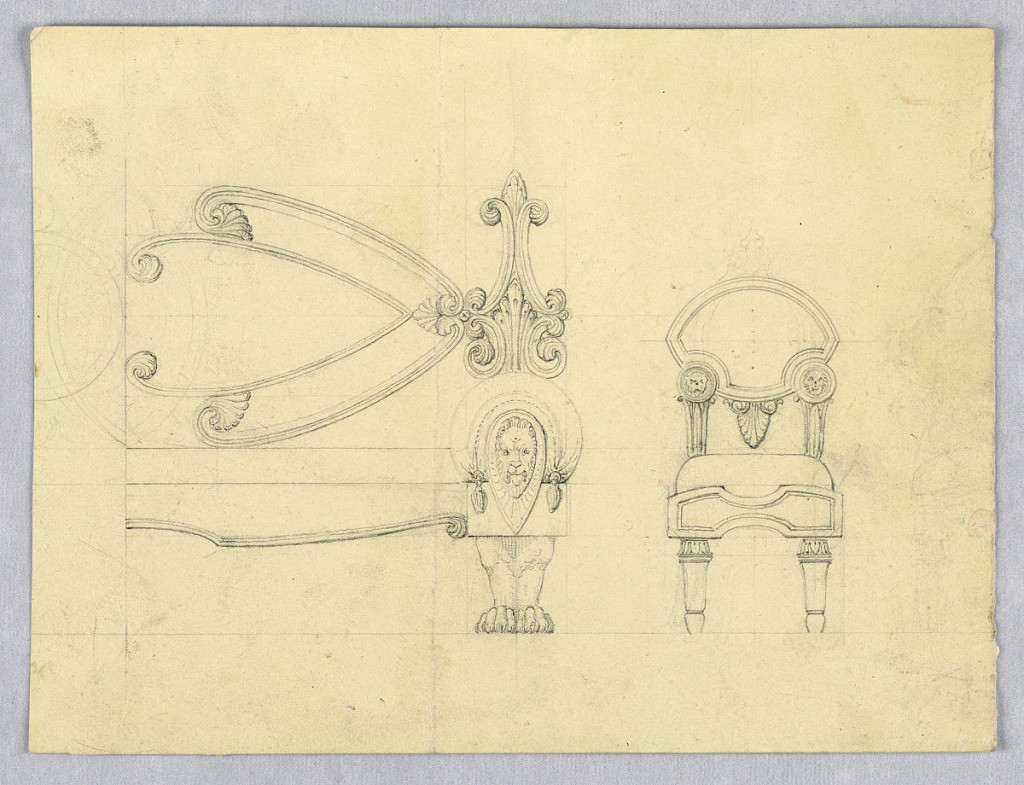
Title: Elevation of a Sofa and Chair
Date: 1815–30
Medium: Graphite on cream wove paper
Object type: Drawing
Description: Horizontal rectangle. At left, the right half of the sofa, supported by the legs of a lion whose head is at the front of the upholstered arm. The upholstered back is framed by mouldings with halves of palmettes at their ends shaped as two horizontal heart forms, the outer being shorter than the inner ones. The point of the outer palmette is fastened to a post consisting of leaf scrolls and palmettes. At right, an upholstered chair shown from the front, its back supported by discs with lion masks standing upon calyces. Its frame is polyangular with curved sides.